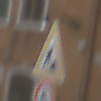
Verkehrszeichen: Arbeitsstelle
Zusatzzeichen unten: Geschwindigkeit5
Umgebung: Outdoor, Urban
Tageszeit: MorningAfternoon
Wetter: Clear
Licht: Natural
Jahreszeit: NotSpecified
Kontrast: HighContrast